Question: I am trying to implement Laplace sharpening using C++ , here's my code so far:
'''
img = imread("cow.png", 0);
Mat convoSharp() {
//creating new image
Mat res = img.clone();
for (int y = 0; y < res.rows; y++) {
for (int x = 0; x < res.cols; x++) {
res.at<uchar>(y, x) = 0.0;
}
}
//variable declaration
int filter[3][3] = { {0,1,0},{1,-4,1},{0,1,0} };
//int filter[3][3] = { {-1,-2,-1},{0,0,0},{1,2,1} };
int height = img.rows;
int width = img.cols;
int filterHeight = 3;
int filterWidth = 3;
int newImageHeight = height - filterHeight + 1;
int newImageWidth = width - filterWidth + 1;
int i, j, h, w;
//convolution
for (i = 0; i < newImageHeight; i++) {
for (j = 0; j < newImageWidth; j++) {
for (h = i; h < i + filterHeight; h++) {
for (w = j; w < j + filterWidth; w++) {
res.at<uchar>(i,j) += filter[h - i][w - j] * img.at<uchar>(h,w);
}
}
}
}
//img - laplace
for (int y = 0; y < res.rows; y++) {
for (int x = 0; x < res.cols; x++) {
res.at<uchar>(y, x) = img.at<uchar>(y, x) - res.at<uchar>(y, x);
}
}
return res;
}
'''

I don't really know what went wrong, I also tried different filter (1,1,1),(1,-8,1),(1,1,1) and the result is also same (more or less). I don't think that I need to normalize the result because the result is in range of 0 - 255. Can anyone explain what really went wrong in my code?
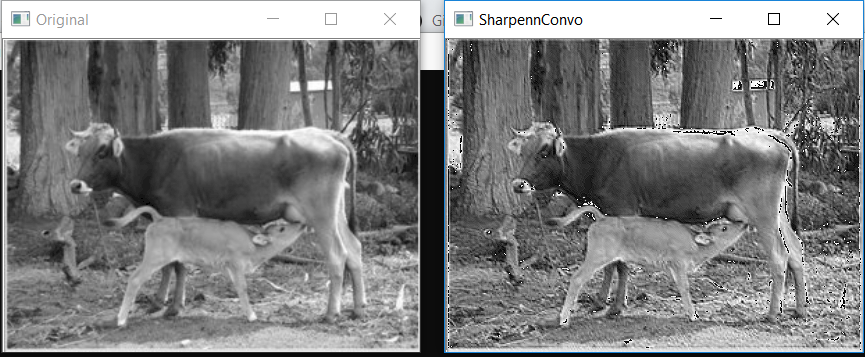
Answer: : 'uchar' is too small to hold partial results of filerting operation.
You should create a temporary variable and add all the filtered positions to this variable then check if value of temp is in range '<0,255>' if not, you need to clamp the end result to fit '<0,255>'.
By executing below line
'''
res.at<uchar>(i,j) += filter[h - i][w - j] * img.at<uchar>(h,w);
'''
partial result may be greater than 255 (max value in 'uchar') or negative (in filter you have -4 or -8). 'temp' has to be singed integer type to handle the case when partial result is negative value.
Fix:
'''
for (i = 0; i < newImageHeight; i++) {
for (j = 0; j < newImageWidth; j++) {
int temp = res.at<uchar>(i,j); // added
for (h = i; h < i + filterHeight; h++) {
for (w = j; w < j + filterWidth; w++) {
temp += filter[h - i][w - j] * img.at<uchar>(h,w); // add to temp
}
}
// clamp temp to <0,255>
res.at<uchar>(i,j) = temp;
}
}
'''
You should also clamp values to '<0,255>' range when you do the subtraction of images.